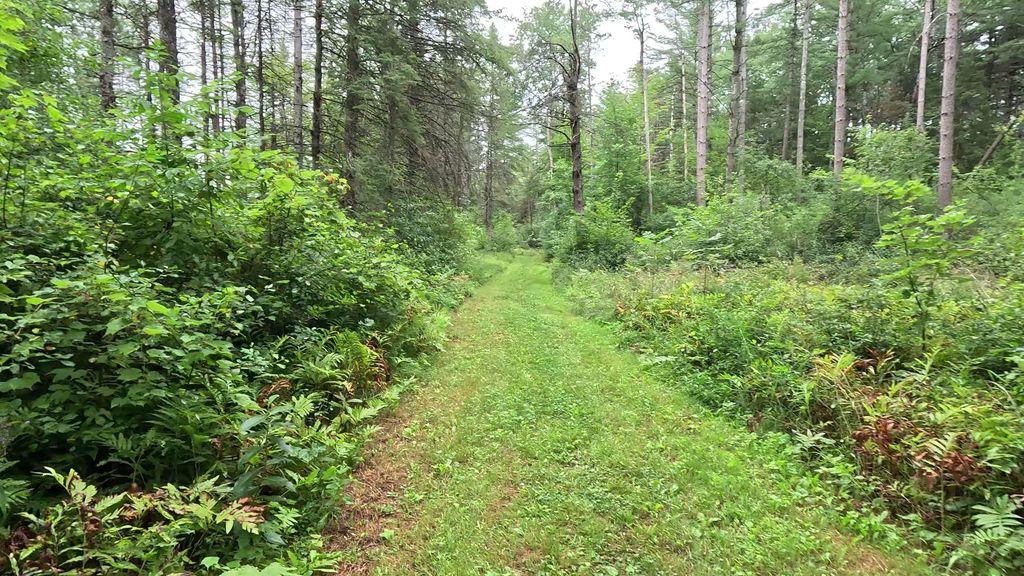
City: ottawa-gatineau